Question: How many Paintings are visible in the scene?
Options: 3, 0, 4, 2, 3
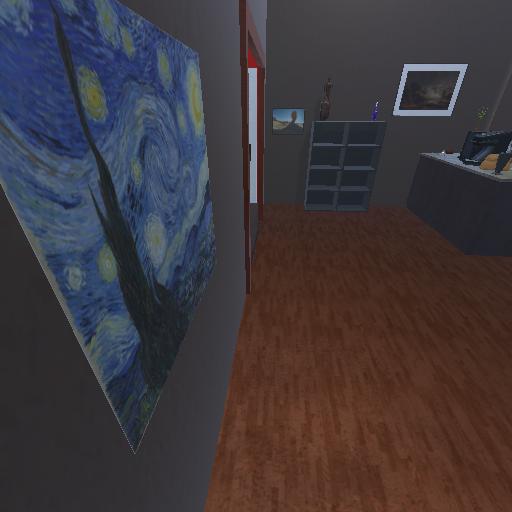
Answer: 3